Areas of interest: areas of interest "Dragon Mountain Park"
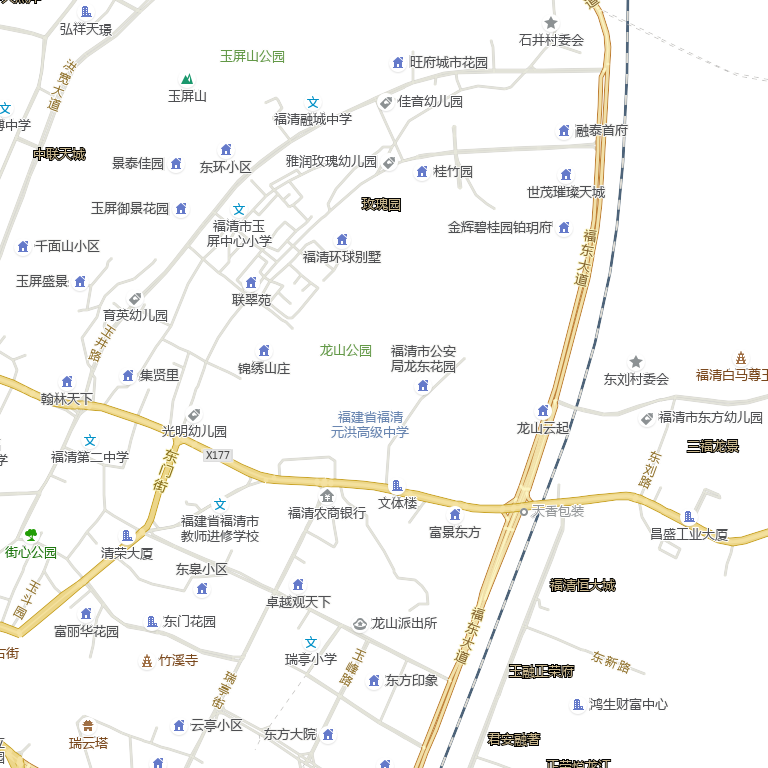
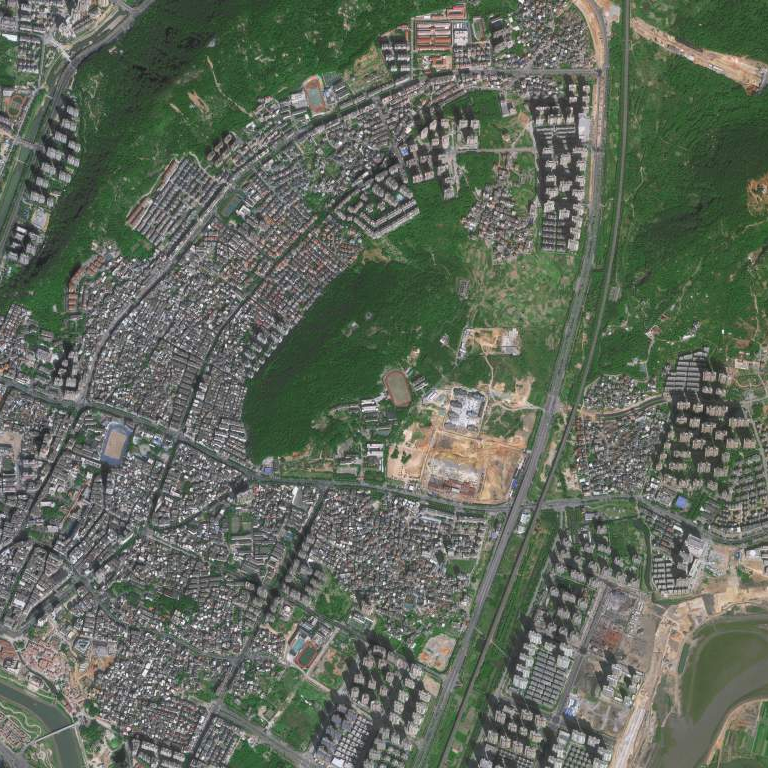